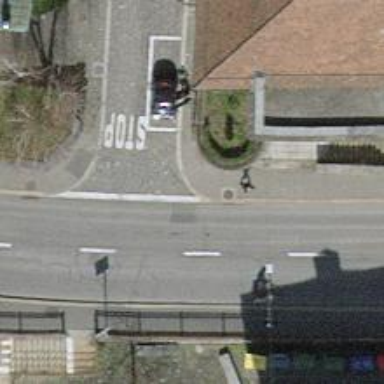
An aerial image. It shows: Unmarked crossing on footway with sett surface.